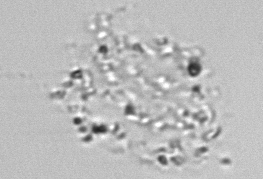
Label: Phaeocystis_debris